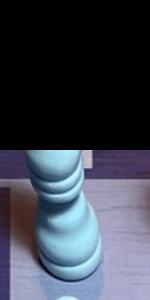
Label: Bishop_White